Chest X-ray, AP view. Patient: 53 years old, sex F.
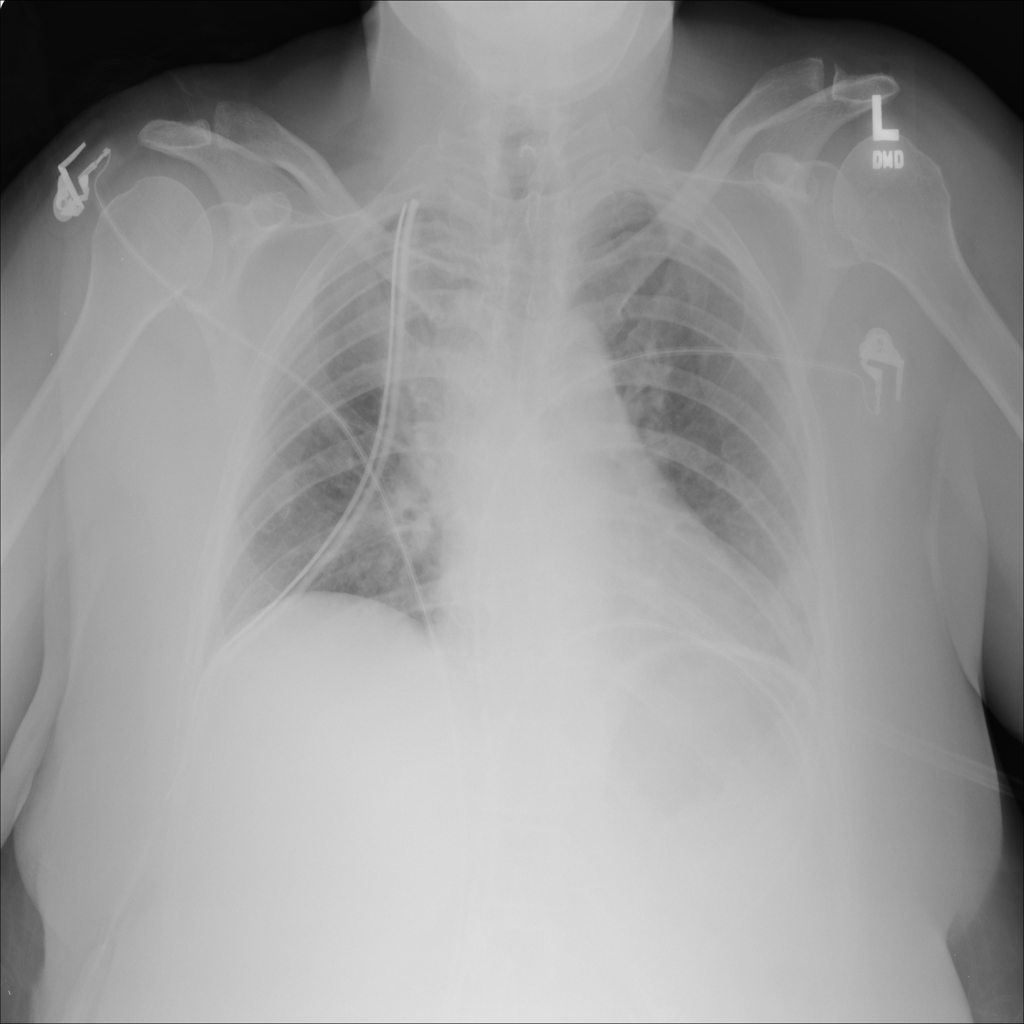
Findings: No Finding